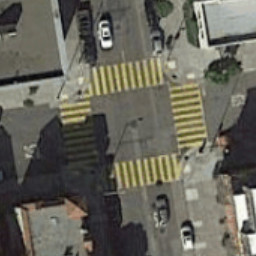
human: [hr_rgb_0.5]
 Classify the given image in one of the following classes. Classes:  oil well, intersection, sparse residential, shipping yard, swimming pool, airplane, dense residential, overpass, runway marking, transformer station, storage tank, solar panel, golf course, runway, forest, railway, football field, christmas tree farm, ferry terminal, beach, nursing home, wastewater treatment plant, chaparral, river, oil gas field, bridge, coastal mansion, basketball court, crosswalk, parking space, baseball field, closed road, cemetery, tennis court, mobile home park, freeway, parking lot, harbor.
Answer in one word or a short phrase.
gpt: crosswalk